RGB frame:
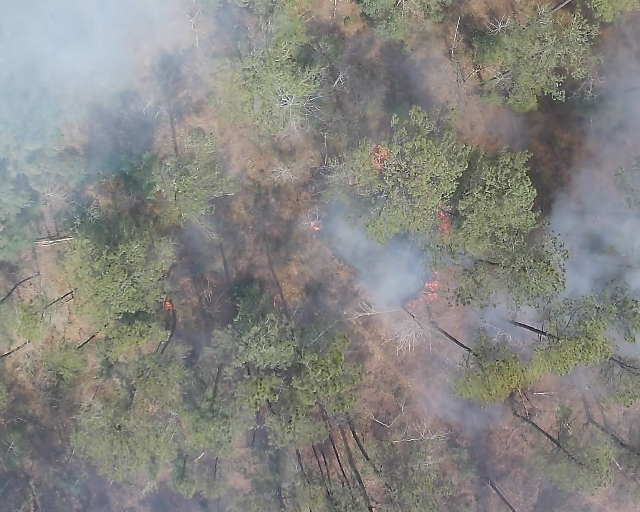
Thermal frame:
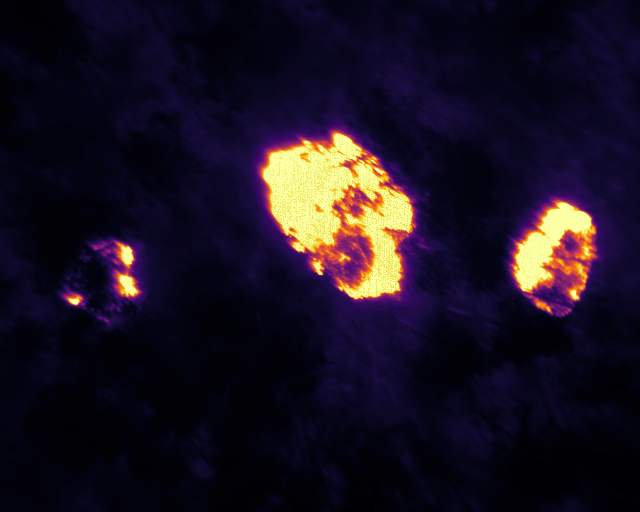
Captured: 2026-02-26 02:28:11
Pixels at or above 80 °C: 25150 (fraction of frame: 0.07675)